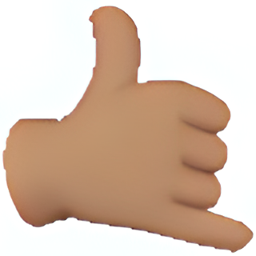
Name: call me hand
Emoji: 🤙🏽
Group: People & Body
Sub-group: hand-fingers-partial